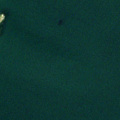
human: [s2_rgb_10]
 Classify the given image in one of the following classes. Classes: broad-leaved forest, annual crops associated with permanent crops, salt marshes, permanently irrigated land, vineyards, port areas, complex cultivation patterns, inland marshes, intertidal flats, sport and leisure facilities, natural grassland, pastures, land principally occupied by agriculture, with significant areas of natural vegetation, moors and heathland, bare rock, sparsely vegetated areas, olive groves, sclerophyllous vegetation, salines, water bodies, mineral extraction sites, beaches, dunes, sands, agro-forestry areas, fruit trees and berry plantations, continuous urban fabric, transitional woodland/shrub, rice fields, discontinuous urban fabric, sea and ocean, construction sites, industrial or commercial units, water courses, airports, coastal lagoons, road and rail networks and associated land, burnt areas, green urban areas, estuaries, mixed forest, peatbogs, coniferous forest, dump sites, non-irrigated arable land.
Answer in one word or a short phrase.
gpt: mixed forest, sea and ocean